Question: In <URL>, I have this simple code:
'''
console.log('yep');
alert('hello');
'''
I can see the alert window but nothing in my 'firebug' console.
Is there a reason why ?

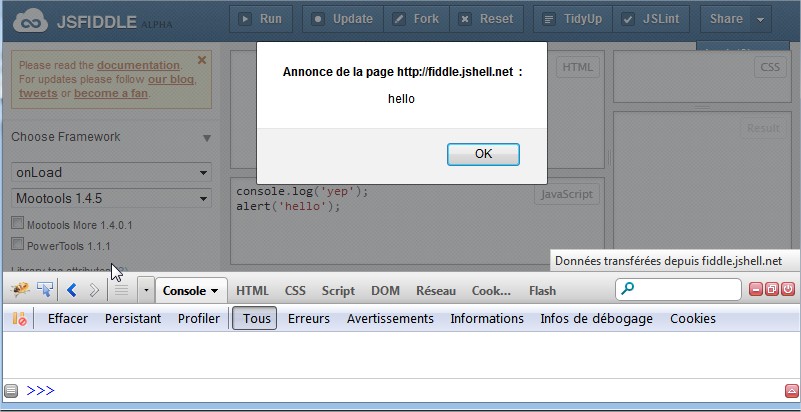
Answer: This issue has been fixed in <URL>